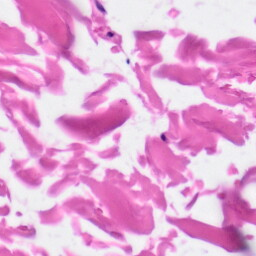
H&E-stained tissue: Skin